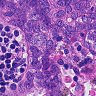
Metastatic tissue present: yes